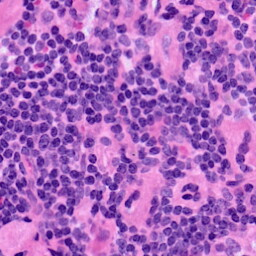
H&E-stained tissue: LymphNode